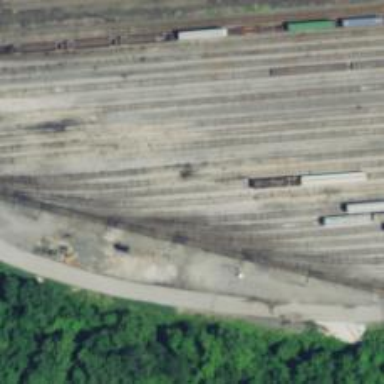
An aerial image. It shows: Railway yard in service.